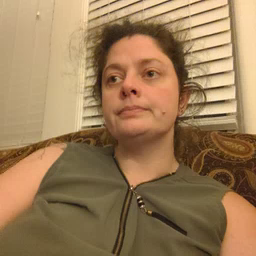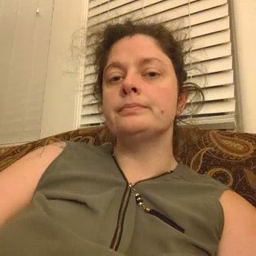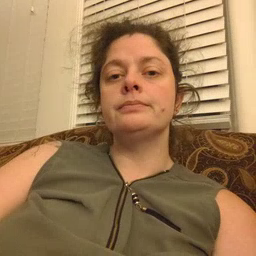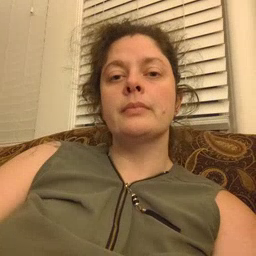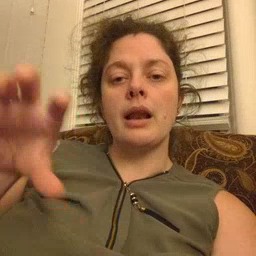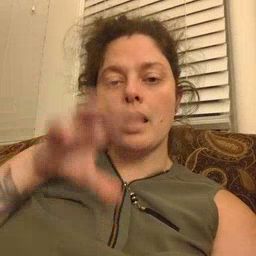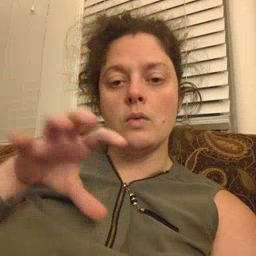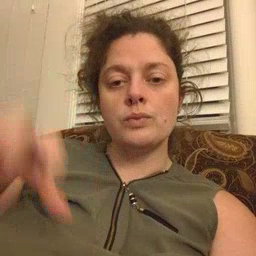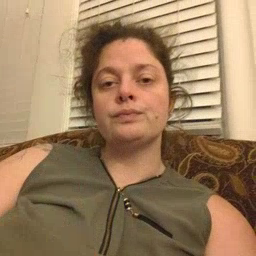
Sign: cloud